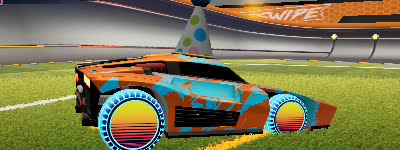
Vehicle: breakout